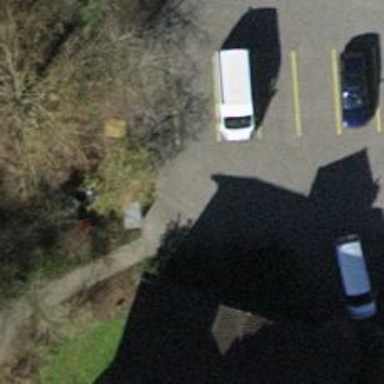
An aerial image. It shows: Parking aisle designated as service road.